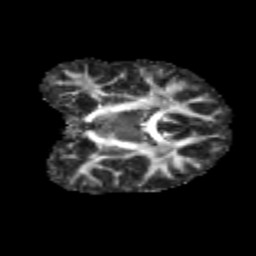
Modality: FA
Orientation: coronal
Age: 9
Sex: female
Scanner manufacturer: siemens
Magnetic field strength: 3 T
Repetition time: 3.8 s
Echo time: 0.07 s